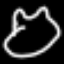
Label: frog